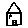
Label: house